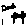
Label: flower